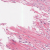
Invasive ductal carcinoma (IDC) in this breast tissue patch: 0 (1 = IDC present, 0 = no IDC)